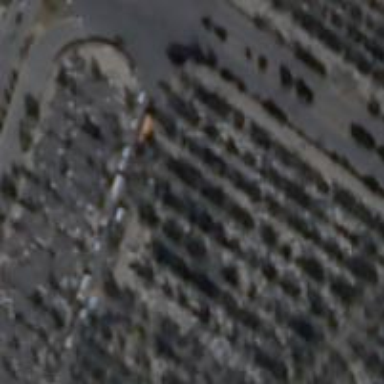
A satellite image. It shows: Cemetery.